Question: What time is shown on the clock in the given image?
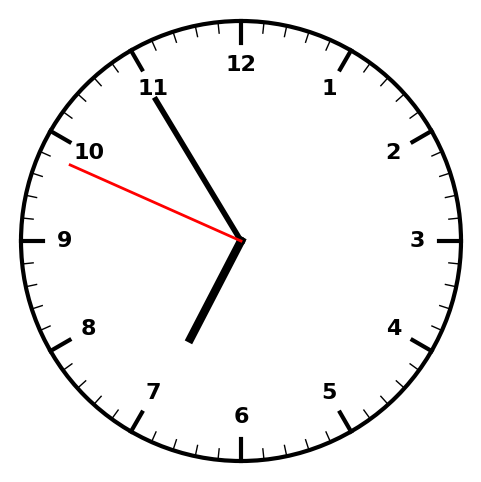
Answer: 06:54:49